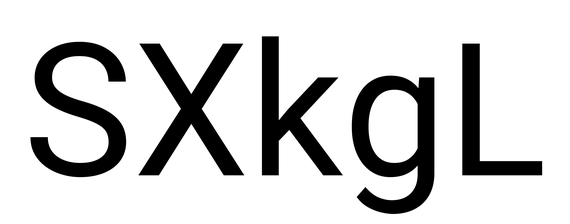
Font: Roboto_Regular